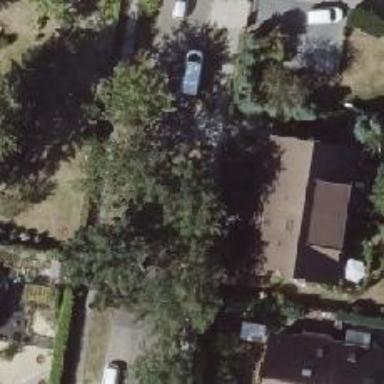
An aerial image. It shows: Beautiful avenue lined with deciduous broadleaved trees.